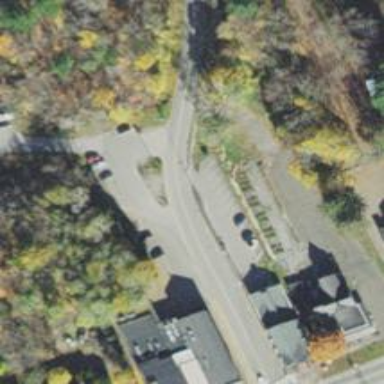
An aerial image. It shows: Unmarked crossing on the road.